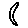
Label: moon